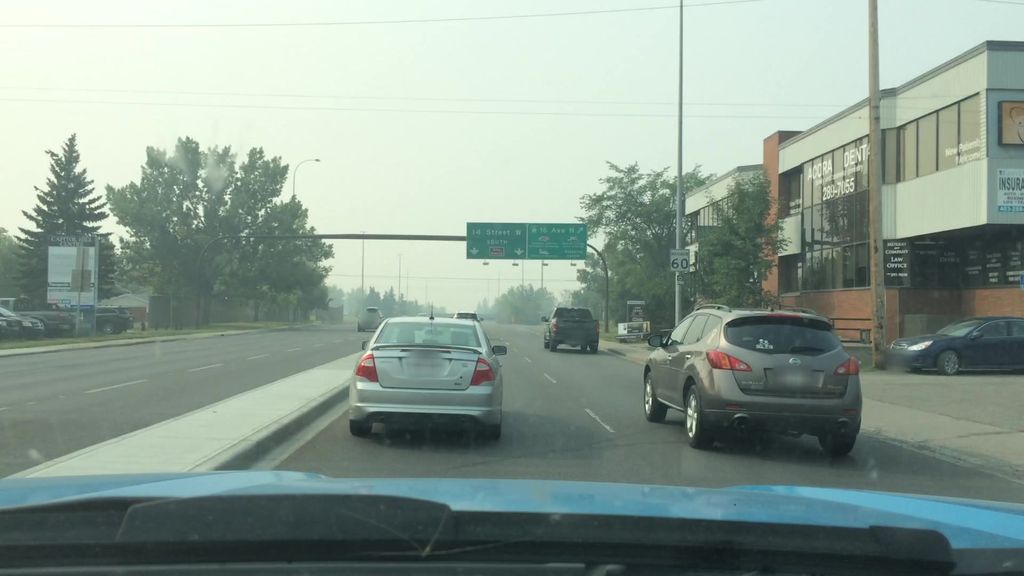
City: calgary